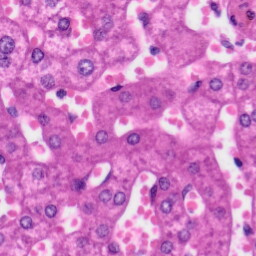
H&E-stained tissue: Liver